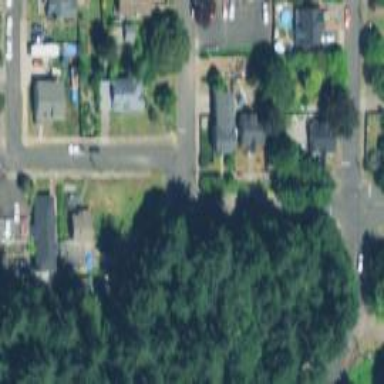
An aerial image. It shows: Residential road with sidewalk on the left.